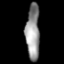
Tissue: lung
Cell type: Epithelial cells
Senescence score: 0.2139
Nuclear area (px): 753
Mean DAPI intensity: 147.794